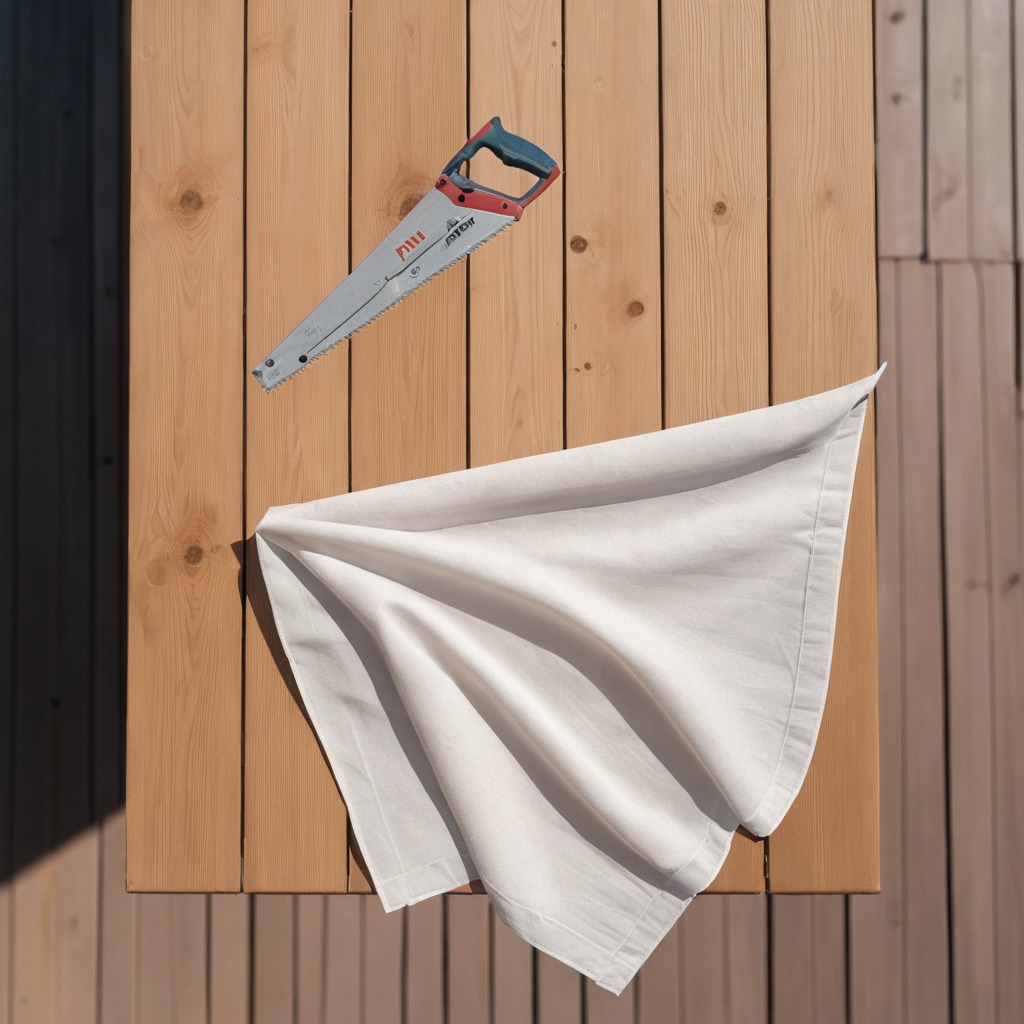
A metal saw lies on the wooden table.